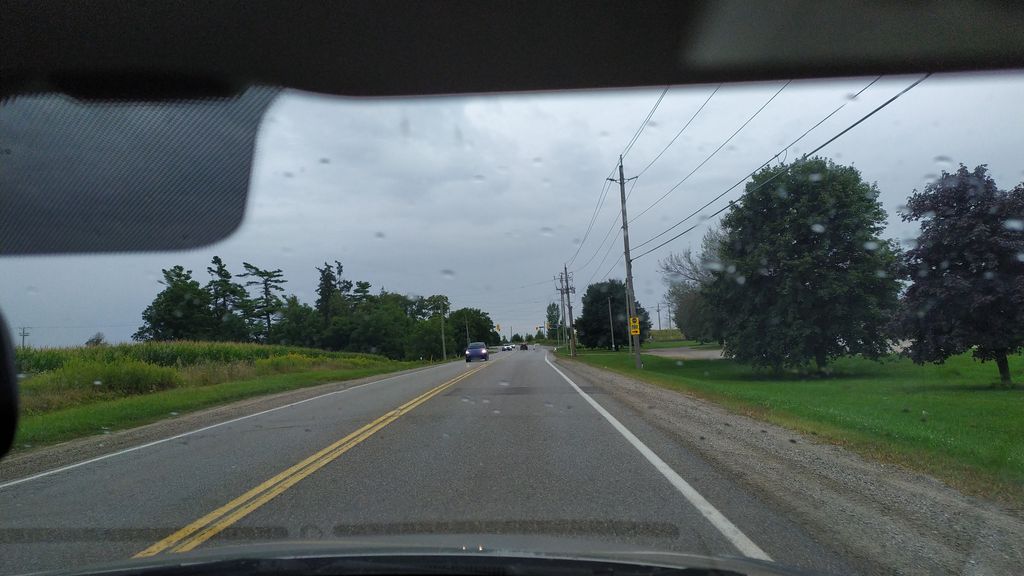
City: kitchener-waterloo